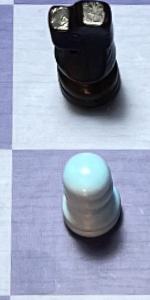
Label: Pawn_White